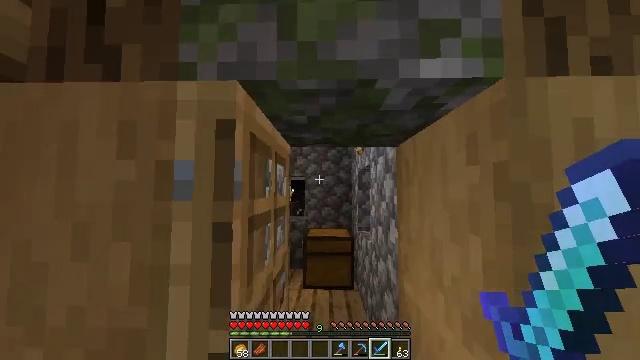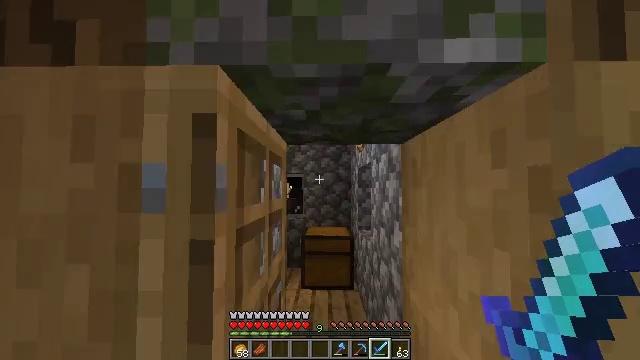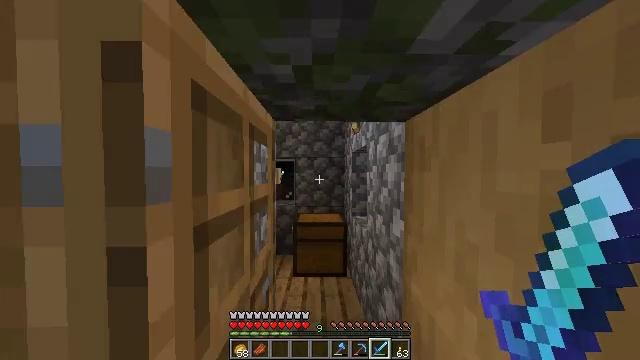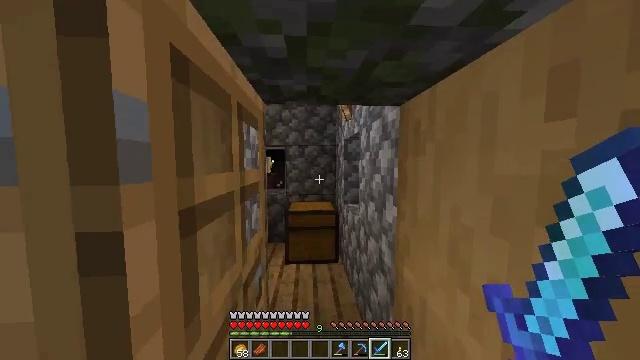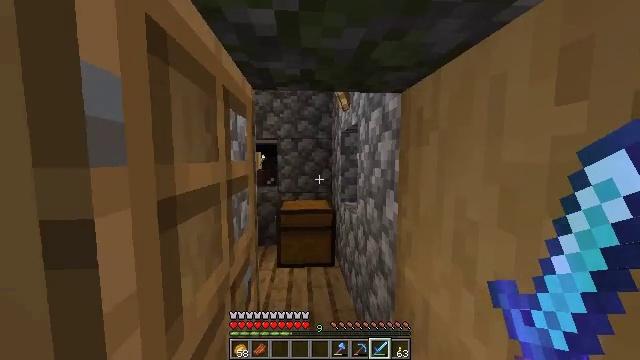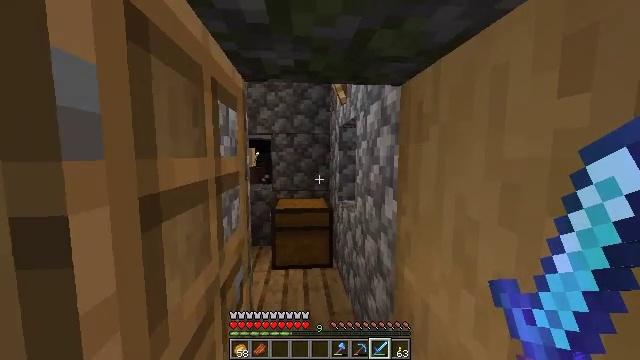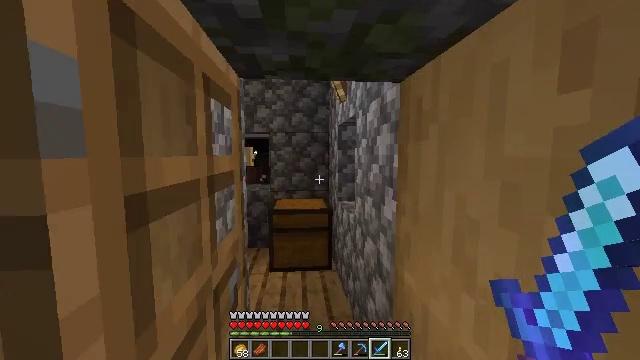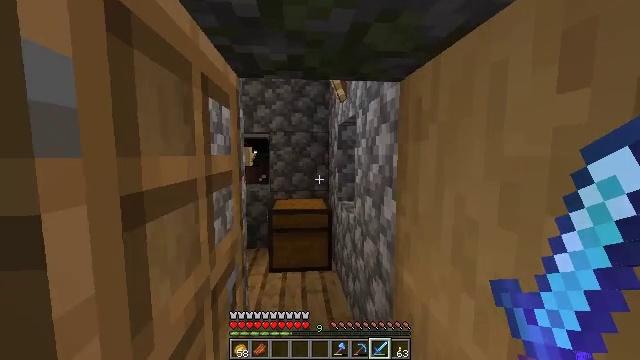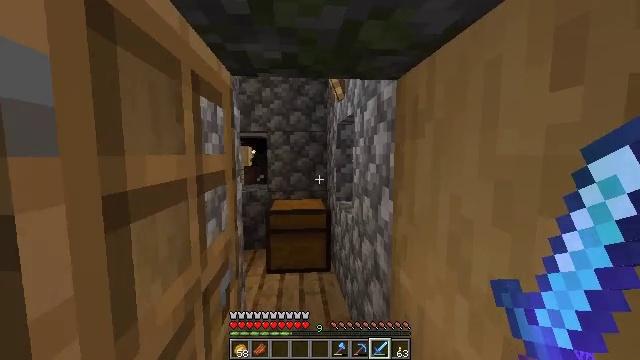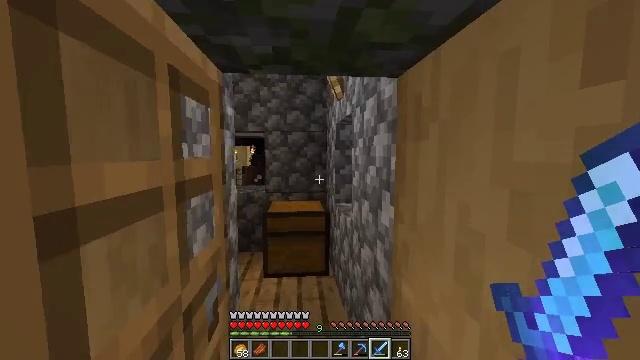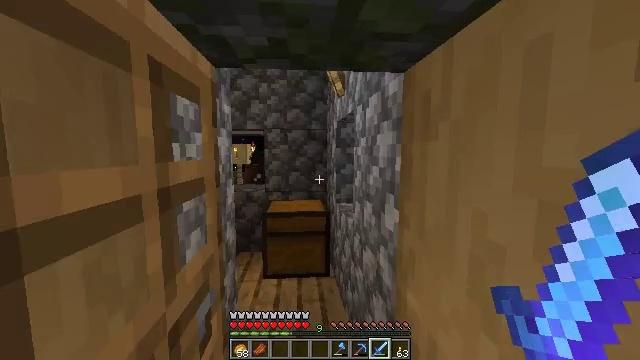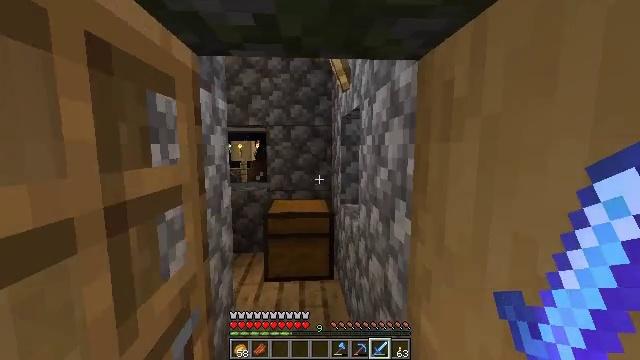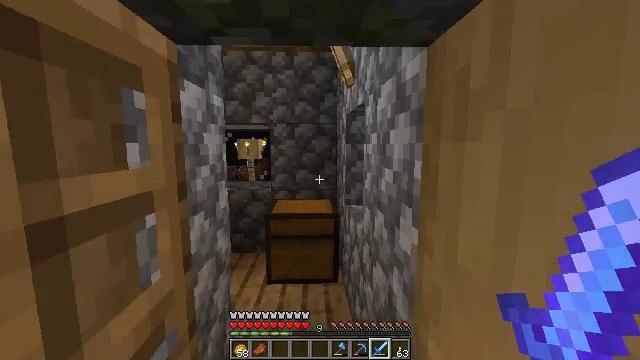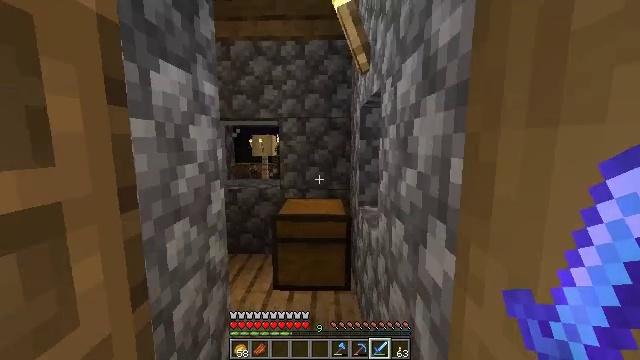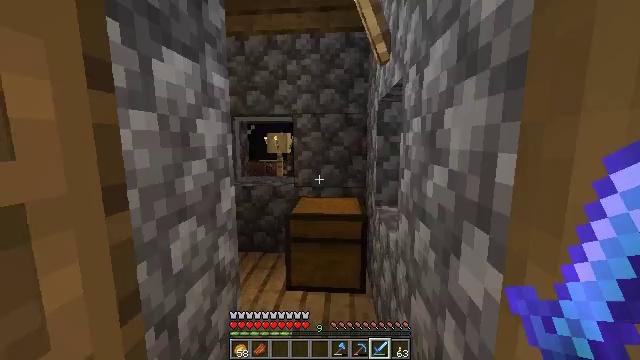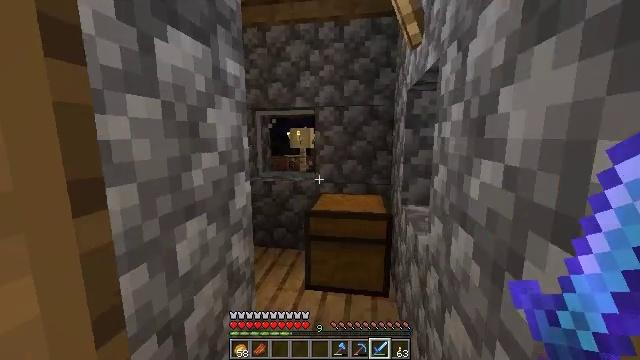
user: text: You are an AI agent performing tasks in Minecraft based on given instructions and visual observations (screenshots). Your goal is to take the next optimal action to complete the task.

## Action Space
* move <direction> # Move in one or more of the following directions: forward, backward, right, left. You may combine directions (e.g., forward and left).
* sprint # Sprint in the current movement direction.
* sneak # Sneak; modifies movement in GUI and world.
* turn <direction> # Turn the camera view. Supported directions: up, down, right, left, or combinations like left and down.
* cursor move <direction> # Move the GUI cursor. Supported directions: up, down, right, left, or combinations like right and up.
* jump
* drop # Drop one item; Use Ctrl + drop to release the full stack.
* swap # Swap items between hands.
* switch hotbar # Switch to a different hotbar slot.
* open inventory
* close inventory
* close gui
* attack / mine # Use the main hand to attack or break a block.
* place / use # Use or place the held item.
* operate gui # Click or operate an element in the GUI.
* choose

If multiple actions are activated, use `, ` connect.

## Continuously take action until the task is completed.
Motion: motion action
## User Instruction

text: Reclaim the chest into your inventory.
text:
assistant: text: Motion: move forward, turn down
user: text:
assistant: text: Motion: move forward, sprint, turn right and down
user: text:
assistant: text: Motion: move forward, sprint, turn right and down
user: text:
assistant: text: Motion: move forward, sprint, turn right
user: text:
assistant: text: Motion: move forward, sprint
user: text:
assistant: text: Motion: move forward
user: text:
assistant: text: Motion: move forward
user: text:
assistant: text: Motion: move forward
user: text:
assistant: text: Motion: move forward
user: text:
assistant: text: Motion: move forward
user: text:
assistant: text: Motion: move forward and move right, turn left
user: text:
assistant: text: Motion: move forward and move right, turn left
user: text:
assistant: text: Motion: move forward and move right, turn left
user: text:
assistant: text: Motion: move forward and move right, turn left
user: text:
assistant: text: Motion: move forward and move right, turn left and down
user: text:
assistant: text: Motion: move forward and move right, turn left
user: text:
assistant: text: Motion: move forward and move right, turn left
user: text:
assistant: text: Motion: move forward and move right, turn left
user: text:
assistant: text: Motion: move forward and move right, turn left and down
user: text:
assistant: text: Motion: move right, turn left
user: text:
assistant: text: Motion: turn left
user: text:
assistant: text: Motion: turn left
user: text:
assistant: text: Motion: turn left
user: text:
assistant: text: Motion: turn left
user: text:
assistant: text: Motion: turn left
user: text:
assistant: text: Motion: turn left
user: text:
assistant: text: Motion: no_op
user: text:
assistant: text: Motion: no_op
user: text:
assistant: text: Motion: no_op
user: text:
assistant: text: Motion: no_op